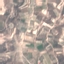
Land use / land cover: PermanentCrop